Question: At first, its my first post - sorry if this post is not vell described and designed.
My problem is that i need to connect to DB in GCP by SSL connection using spring boot. Inside GCP im generating three needed certs(client-cert.pem, client-key.pem, server-ca.pem). Unfortunately spring cannot connect to db with client-key stored in pem file, so i have to keep client-key for exmaple inside .DER cert.
To connect to db i use this piece of code.
'''
return DataSourceBuilder
.create()
.url("jdbc:postgresql://XXX:5432/XXX?" +
"ssl=true&sslmode=verify-ca&" +
"sslrootcert=server-ca.pem&" +
"sslcert=client-cert.pem&" +
"sslkey=client-key.der")
.build();
}
'''
To generate .DER from .PEM file i used this command:
'''
openssl pkcs8 -topk8 -inform PEM -in client-key.pem -outform DER -nocrypt -out client-key.der
'''
Locally its working, but i have to keep certs inside secret manager(SM) at GCP. SM can store only values so i keep binary values from .DER file
'''
.
'''
Im using GCP java libriaries to connect to SM:
'''
private String getKey(String projectId, String secretCertName, boolean isPEM) {
try (SecretManagerServiceClient client = SecretManagerServiceClient.create()) {
SecretVersionName secretVersionName = SecretVersionName.of(projectId, secretCertName, "latest");
AccessSecretVersionResponse response = client.accessSecretVersion(secretVersionName);
return response.getPayload().getData().toStringUtf8();
} catch (IOException e) {
System.out.println("gcp cant connect !");
}
return null;
}
'''
Its working with PEM and string values, but if i want save this key inside .DER file then my client-key.der file is not matching to cert generated by openssl and spring cant connect to DB with stack:
> org.postgresql.util.PSQLException: Could not read SSL key file client-key.der. at org.postgresql.ssl.LazyKeyManager.getPrivateKey(LazyKeyManager.java:284) ~[postgresql-42.3.2.jar:42.3.2] at java.base/sun.security.ssl.AbstractKeyManagerWrapper.getPrivateKey(SSLContextImpl.java:1696) ~[na:na] ...
> Caused by: java.io.IOException: Invalid lenByte at java.base/sun.security.util.DerValue.<init>(DerValue.java:374) ~[na:na] at java.base/sun.security.util.DerValue.<init>(DerValue.java:312) ~[na:na] at java.base/javax.crypto.EncryptedPrivateKeyInfo.<init>(EncryptedPrivateKeyInfo.java:86) ~[na:na] at org.postgresql.ssl.LazyKeyManager.getPrivateKey(LazyKeyManager.java:236) ~[postgresql-42.3.2.jar:42.3.2] ... 73 common frames omitted
Any idea how I should read binary files ( like .DER cert ) from GCP SM ? I read that should be encoded, but i have had no success until now.
Thanks for advance and please be gentle, its my first post :)
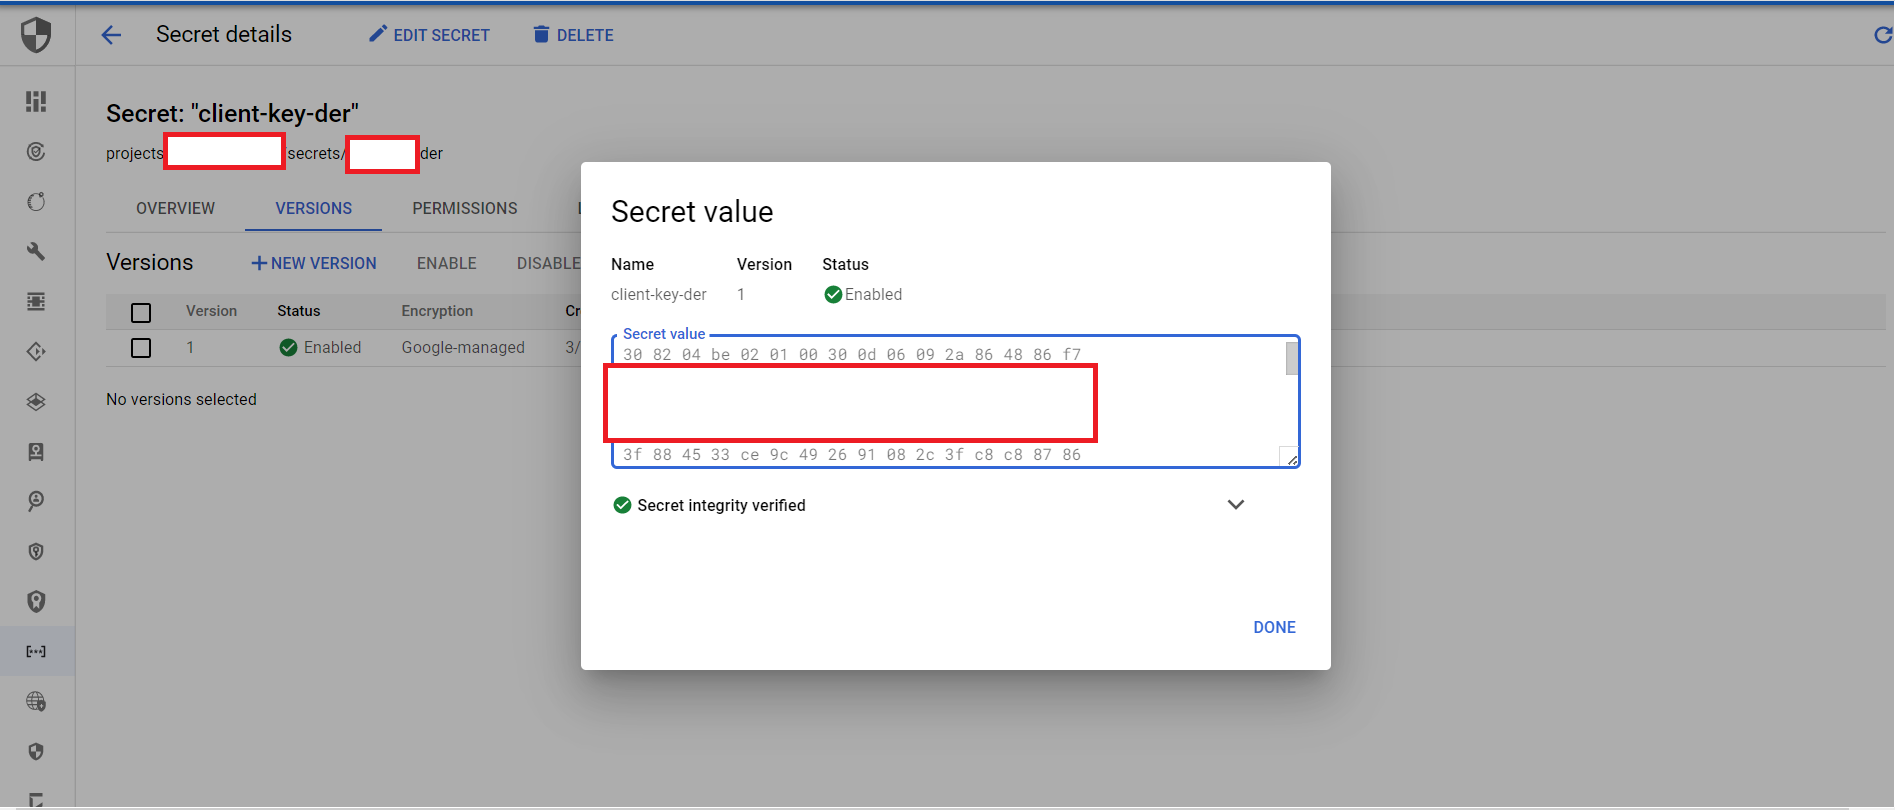
Answer: Basing on John comment i saved encoded .DER file inside secret manager. Next i decoded value from secret manager API. Important thing in this case - save byte[] instead of String, to file !
UPDATE:
you needen't save encoded .DER values inside SM. You can keep there binary values, but to get these values from API you need use:
'''
return response.getPayload().getData().toByteArray();
'''
and to save inside .DER cert then use this lines:
> try (FileOutputStream stream = new FileOutputStream(path)) {
stream.write(Base64.getMimeDecoder().decode(Base64.getEncoder().encode(certValue)));
}